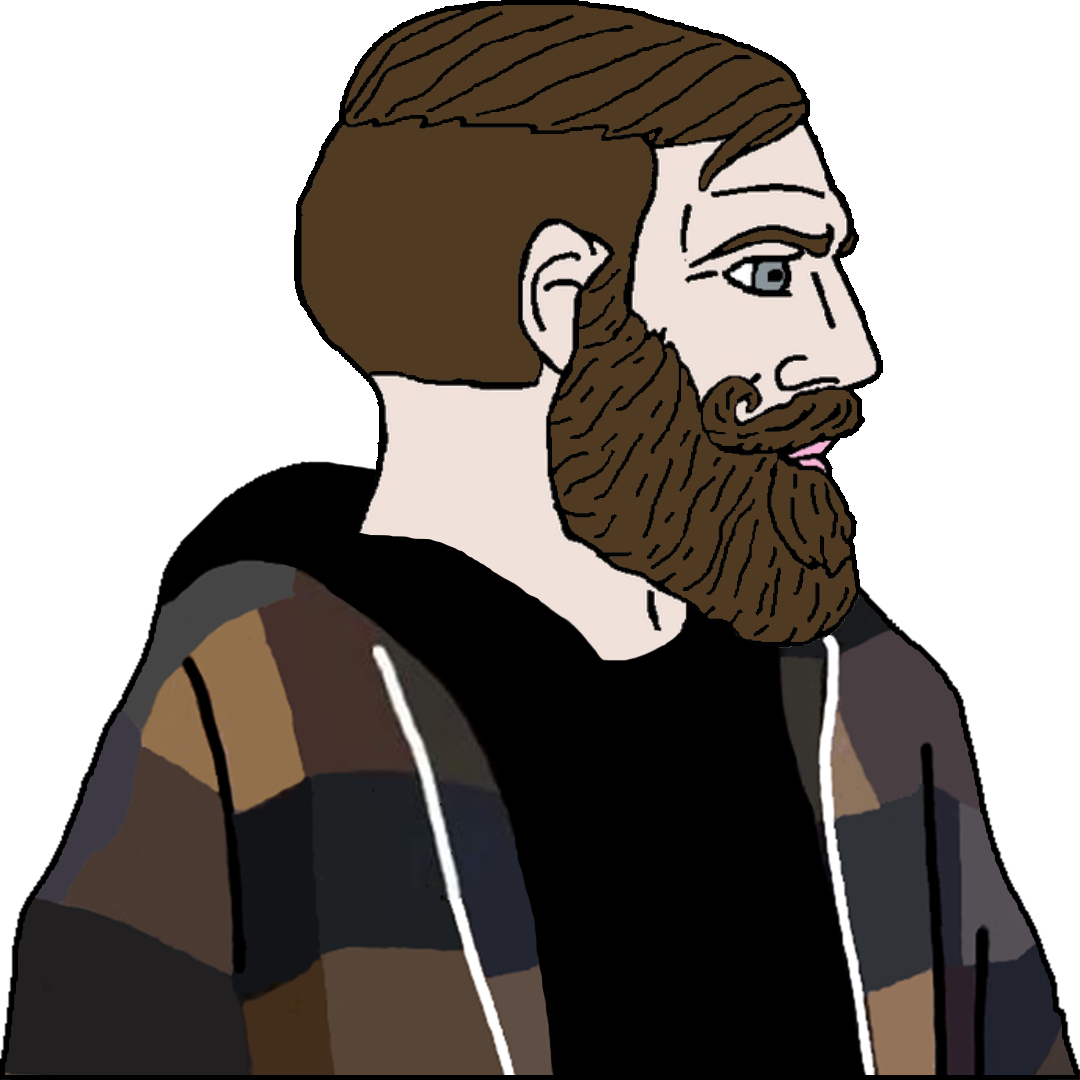
Label: 4_Yes_Chad